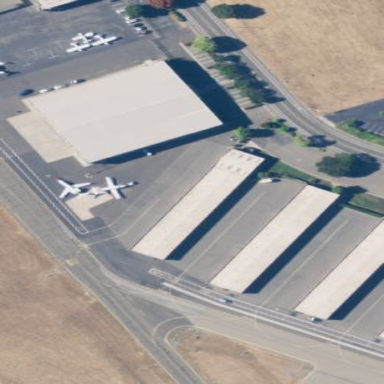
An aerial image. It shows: Hangar building located at airport.